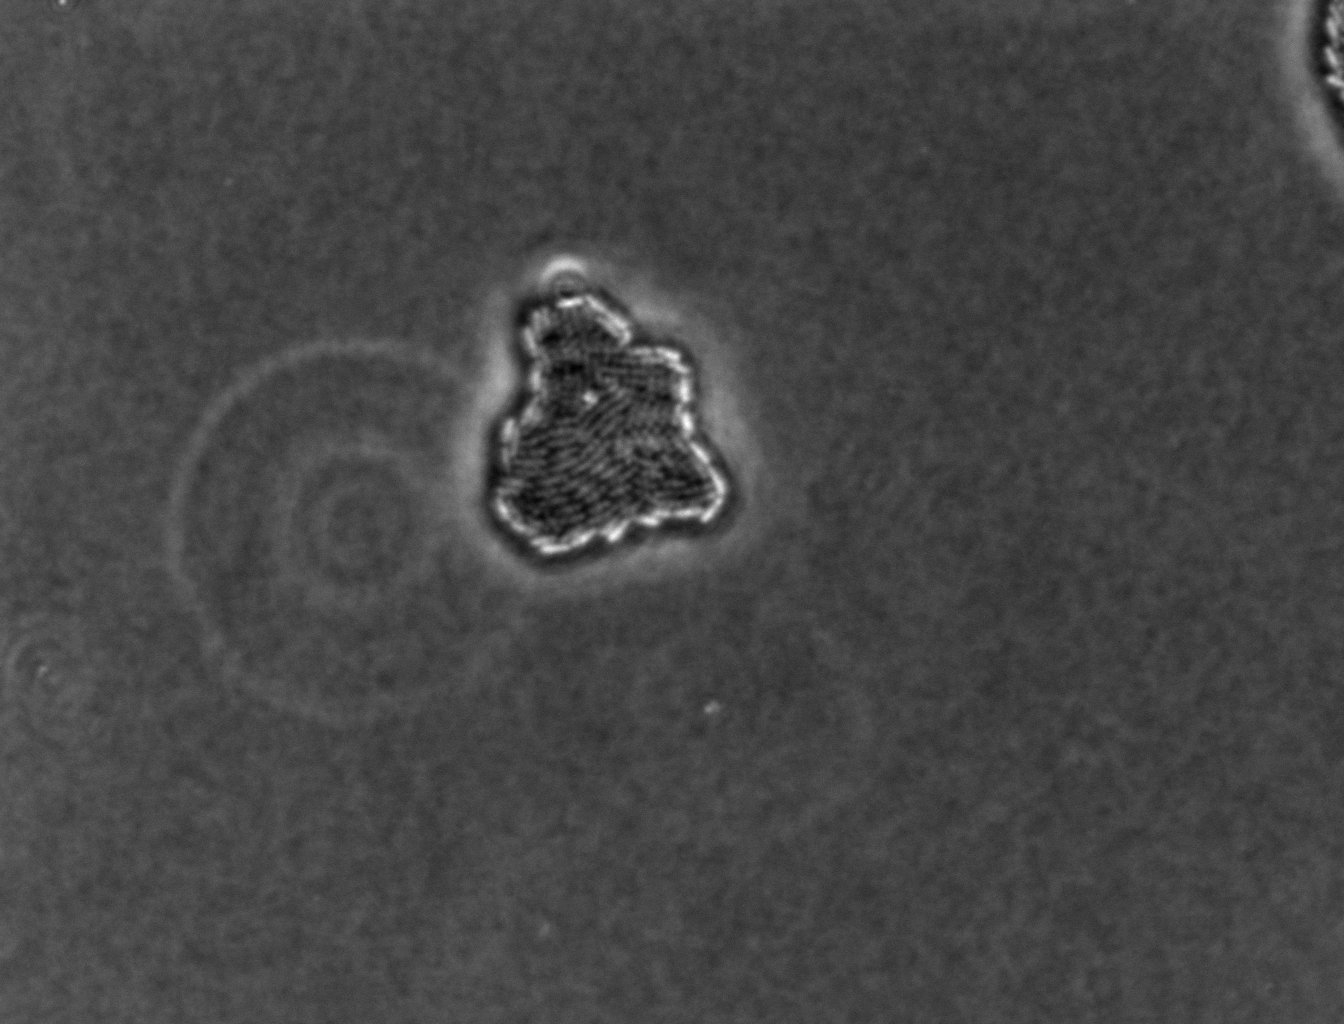
various_fewshot